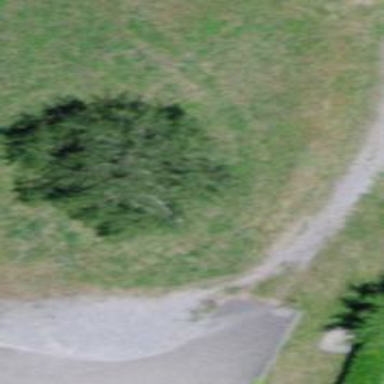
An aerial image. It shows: Beautiful tree in nature.